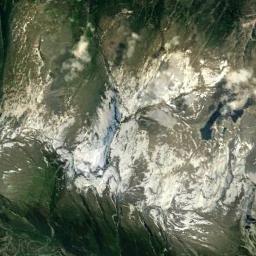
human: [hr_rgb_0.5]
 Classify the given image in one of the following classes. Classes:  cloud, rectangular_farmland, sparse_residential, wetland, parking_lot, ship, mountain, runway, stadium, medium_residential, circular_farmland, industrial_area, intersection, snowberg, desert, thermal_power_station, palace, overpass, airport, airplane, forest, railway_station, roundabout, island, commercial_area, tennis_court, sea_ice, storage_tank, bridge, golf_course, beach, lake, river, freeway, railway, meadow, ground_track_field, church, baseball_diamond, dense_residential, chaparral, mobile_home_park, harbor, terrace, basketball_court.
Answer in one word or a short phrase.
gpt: snowberg